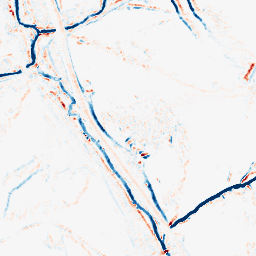
Category: morphological
Decomposition family: morphological_diamond
Decomposition parameters: operation: average
radius: 3
Upsampling method: cubic_mitchell
Upsampling parameters: scale: 4
Upsampling scale: 4